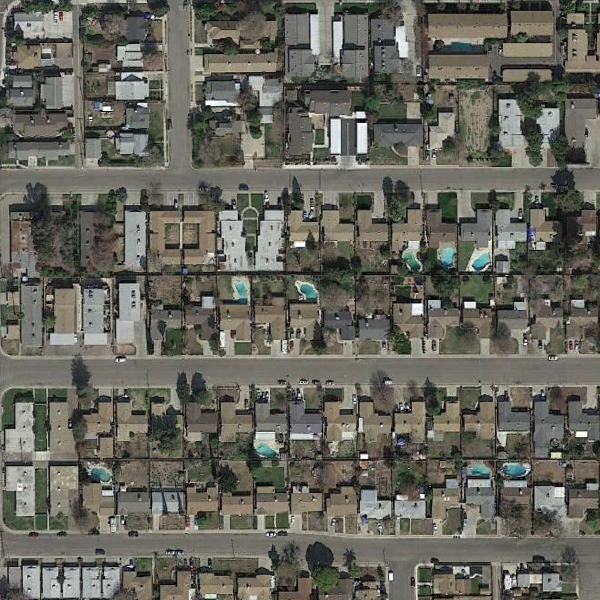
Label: DenseResidential